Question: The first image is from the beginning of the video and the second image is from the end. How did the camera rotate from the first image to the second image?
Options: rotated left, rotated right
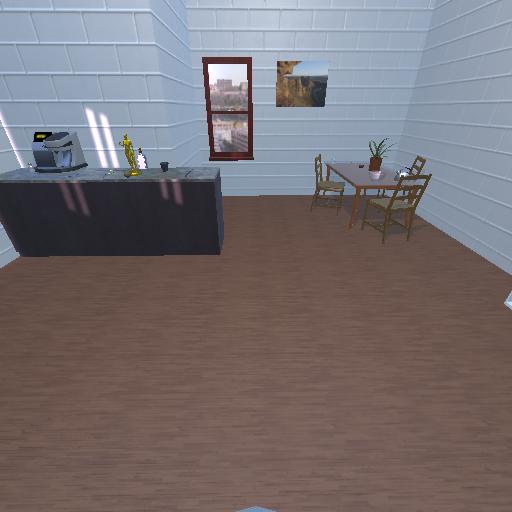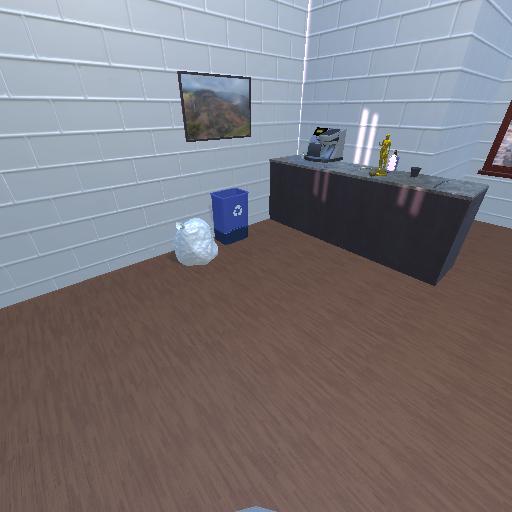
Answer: rotated left